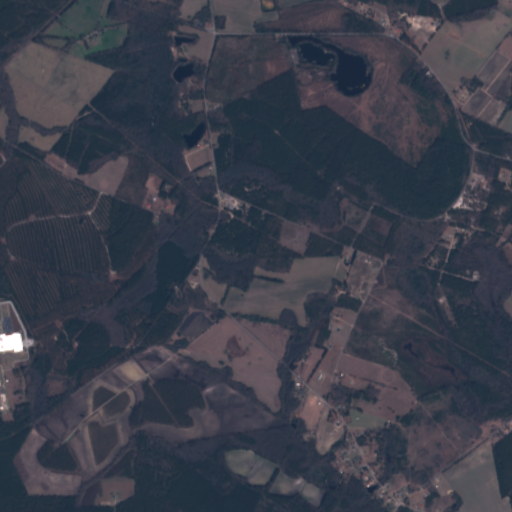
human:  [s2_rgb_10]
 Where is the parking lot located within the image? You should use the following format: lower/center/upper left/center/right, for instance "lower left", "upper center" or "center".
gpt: The parking lot is located in the center left of the image.
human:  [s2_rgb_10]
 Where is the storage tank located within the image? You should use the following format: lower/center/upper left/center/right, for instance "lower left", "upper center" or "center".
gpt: The storage tank is located in the lower left of the image.
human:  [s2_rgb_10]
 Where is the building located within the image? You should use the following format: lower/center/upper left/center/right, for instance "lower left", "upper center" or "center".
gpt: The building is located in the lower left of the image.
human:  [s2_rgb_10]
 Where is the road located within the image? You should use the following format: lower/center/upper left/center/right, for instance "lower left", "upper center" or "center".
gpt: There is no road in the image.